Question: I am building a MFC c++ program.
This program contains a class called faceTracking. This class normally had only one drawing job an thus I only passed on the MFC object it needed to draw to. This worked fine.
Recently the program changed a bit and now I need this class to not only draw the picture, but also to draw some text to the screen. So I changed some things and now I pass on the complete MFC object and use getDlgItem on creating the rendertarget to pass the correct hwnd to Direct2D:
'''
D2D1_RENDER_TARGET_PROPERTIES rtProps = D2D1::RenderTargetProperties();
rtProps.pixelFormat = D2D1::PixelFormat( DXGI_FORMAT_B8G8R8A8_UNORM, D2D1_ALPHA_MODE_IGNORE);
rtProps.usage = D2D1_RENDER_TARGET_USAGE_GDI_COMPATIBLE;
hr = d2DFactory->CreateHwndRenderTarget(
rtProps,
D2D1::HwndRenderTargetProperties(GetDlgItem(hWnd,1010), size),
&renderTarget
);
'''
The way I see it this changes nothing. Because normally on making an FaceTracker object I would do this:
'''
faceTracker = new FaceTracking(getDlgItem(hWnd,1010), d2DFactory);
'''
And I changed it to this:
'''
faceTracker = new FaceTracking(hWnd, d2DFactory);
'''
So it should make no difference. But it does:
the program always ran fine, now on starting it the following error appears:

If I press ignore the program runs fine. No more errors, it is only an assertion fail.
The error happens at this statement:
'''
hr = d2DFactory->CreateHwndRenderTarget(
rtProps,
D2D1::HwndRenderTargetProperties(GetDlgItem(hWnd,1010), size),
&renderTarget
);
'''
And is thrown here:
'''
CWnd* CWnd::GetDlgItem(int nID) const
{
ASSERT(::IsWindow(m_hWnd));
if (m_pCtrlCont == NULL)
return CWnd::FromHandle(::GetDlgItem(m_hWnd, nID));
else
return m_pCtrlCont->GetDlgItem(nID);
}
'''
So, my actual question is: why is there an assertion fail and why does there not seem to be an actual error?
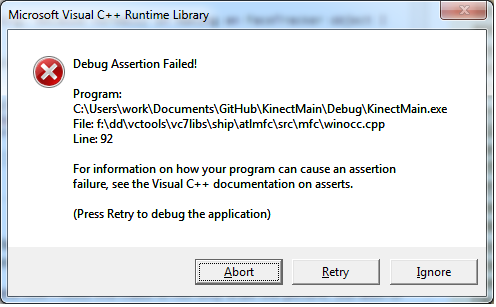
Answer: You say 'on starting it', so probably before the window is created? As per the location where the assertion occurs (ASSERT(::IsWindow(m_hWnd));), m_hWnd (i.e., the window you're calling GetDlgItem() on) isn't created yet. This will result in GetDlgItem() returning null, which probably causes causes your d2DFactory->CreateHwndRenderTarget() call to fail, and the code examining the HRESULT that is returned will make sure nothing bad happens afterward.
To avoid the assertion, I think (without knowing more about your program) you could avoid that by putting
'''
if (IsWindow(m_hWnd)) {
... create render target
}
'''
around the part that makes the render target.